Interaction volume radius: 10 \u00c5
Interaction volume height: 10 \u00c5
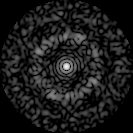
Disorder parameter: 0.8515